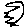
Label: zigzag